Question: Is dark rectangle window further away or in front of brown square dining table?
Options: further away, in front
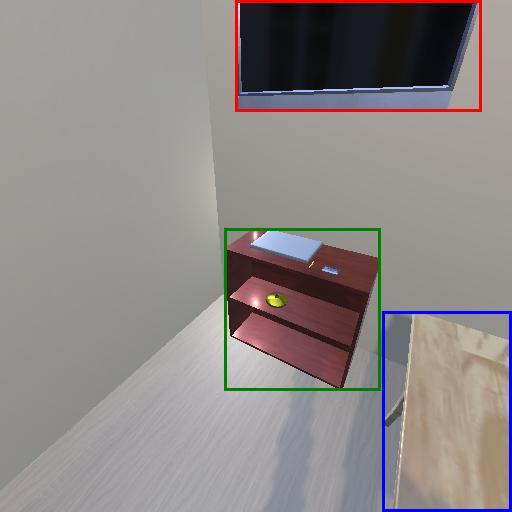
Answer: further away